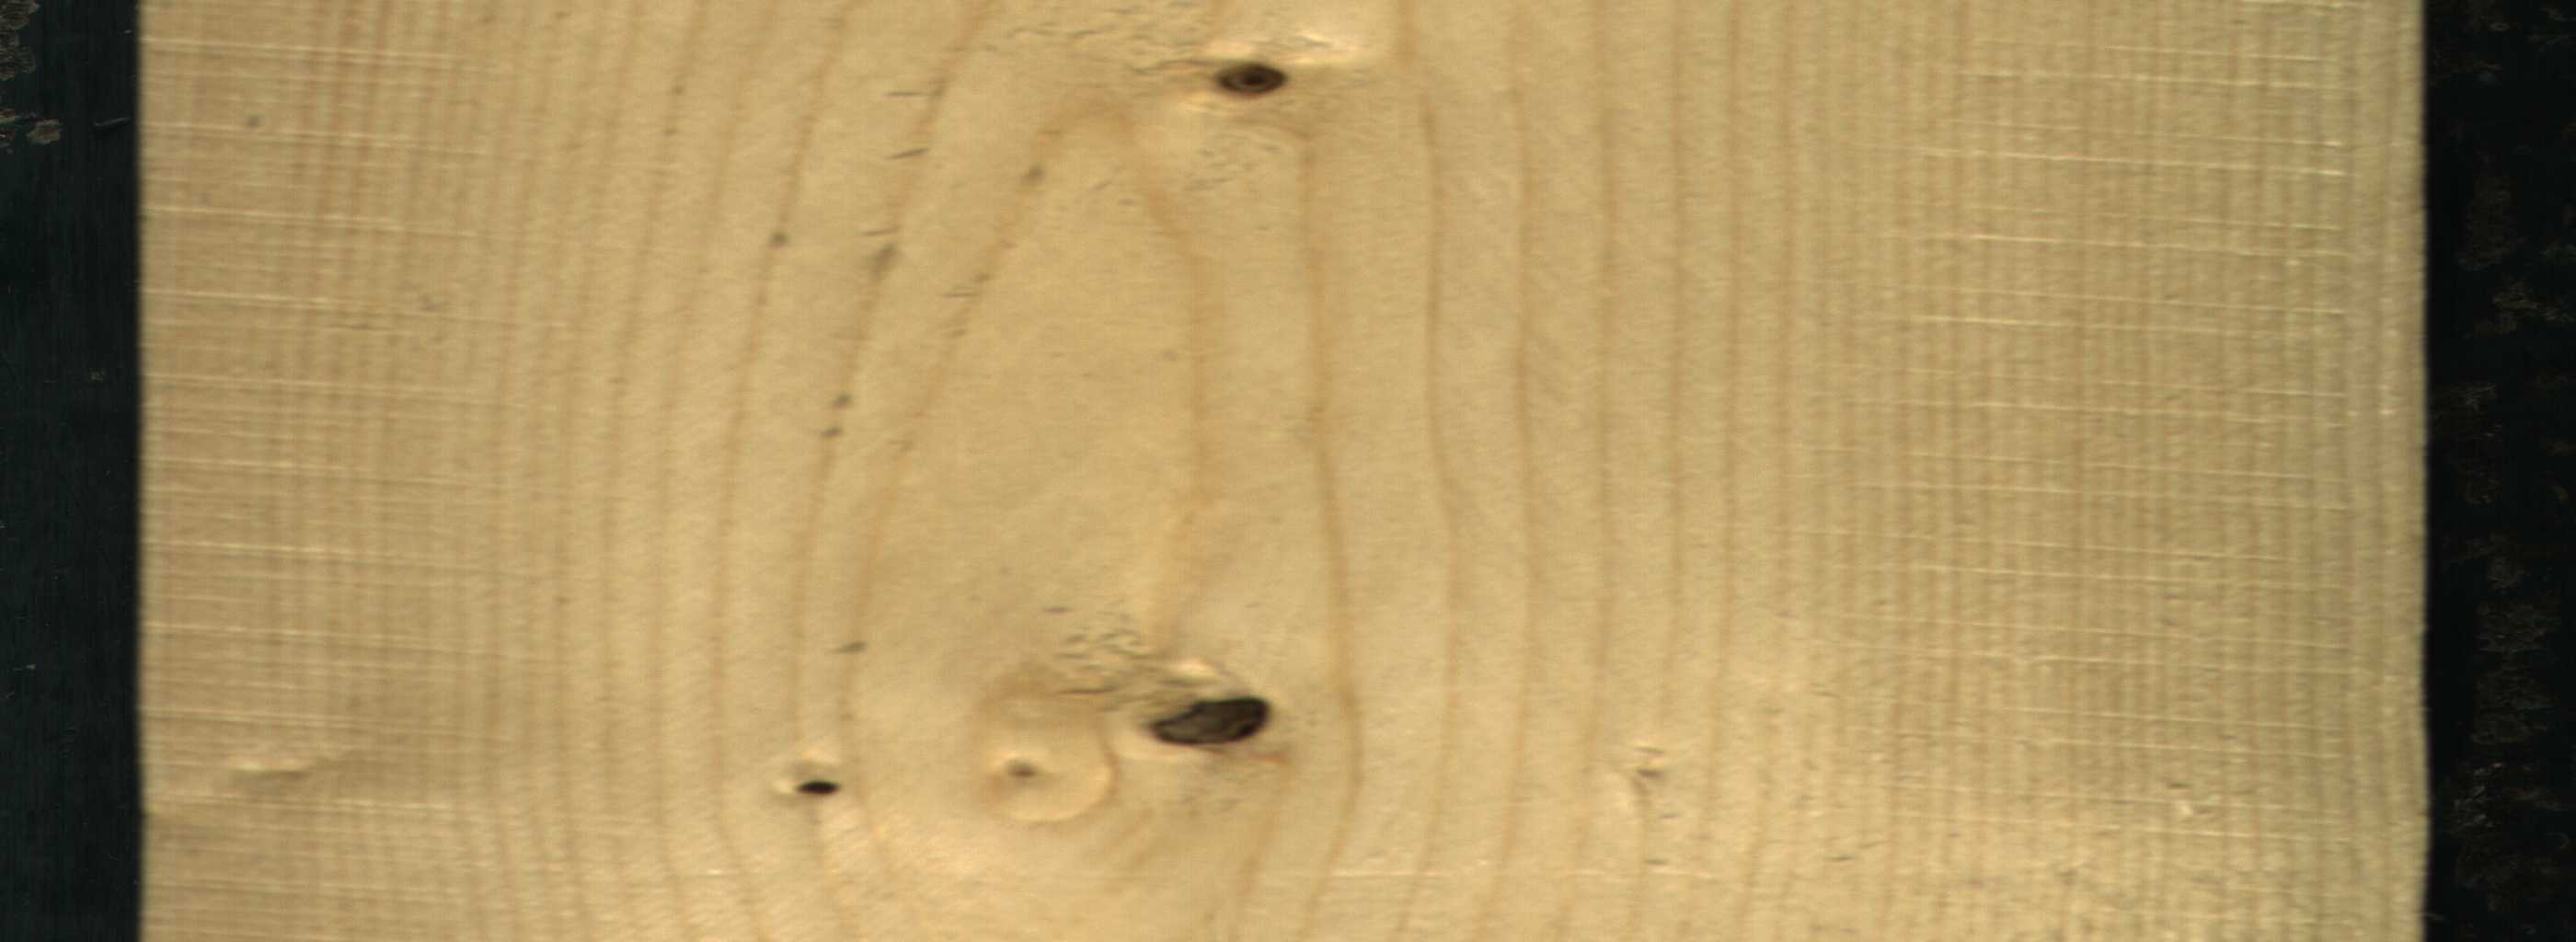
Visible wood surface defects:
Dead_Knot
Dead_Knot
Dead_Knot